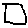
Label: square